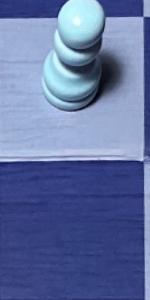
Label: Empty